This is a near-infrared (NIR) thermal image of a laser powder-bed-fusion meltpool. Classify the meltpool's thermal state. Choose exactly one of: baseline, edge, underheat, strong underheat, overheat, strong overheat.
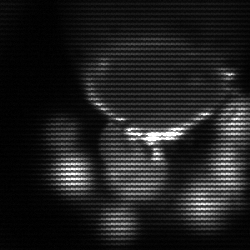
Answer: edge